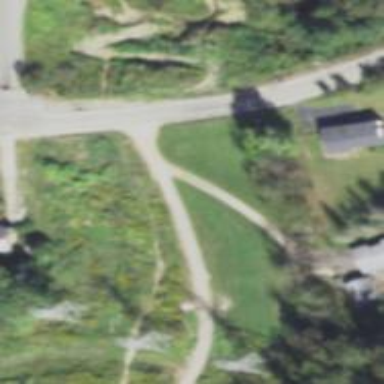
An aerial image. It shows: Driveway.